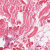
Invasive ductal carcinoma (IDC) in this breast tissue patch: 0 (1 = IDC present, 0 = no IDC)